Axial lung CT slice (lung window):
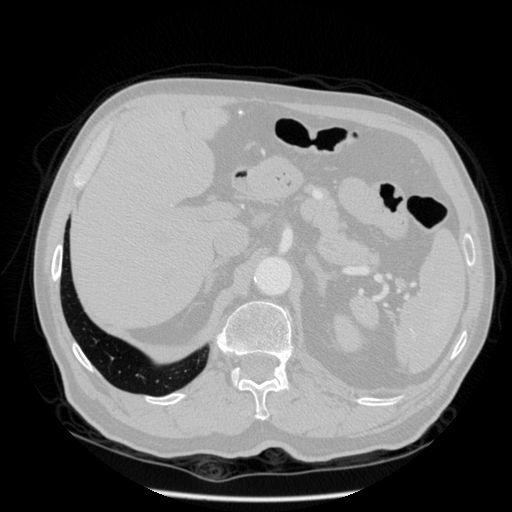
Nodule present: no